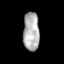
Tissue: skin
Cell type: Myeloid cells
Senescence score: 0.976
Nuclear area (px): 615
Mean DAPI intensity: 175.911